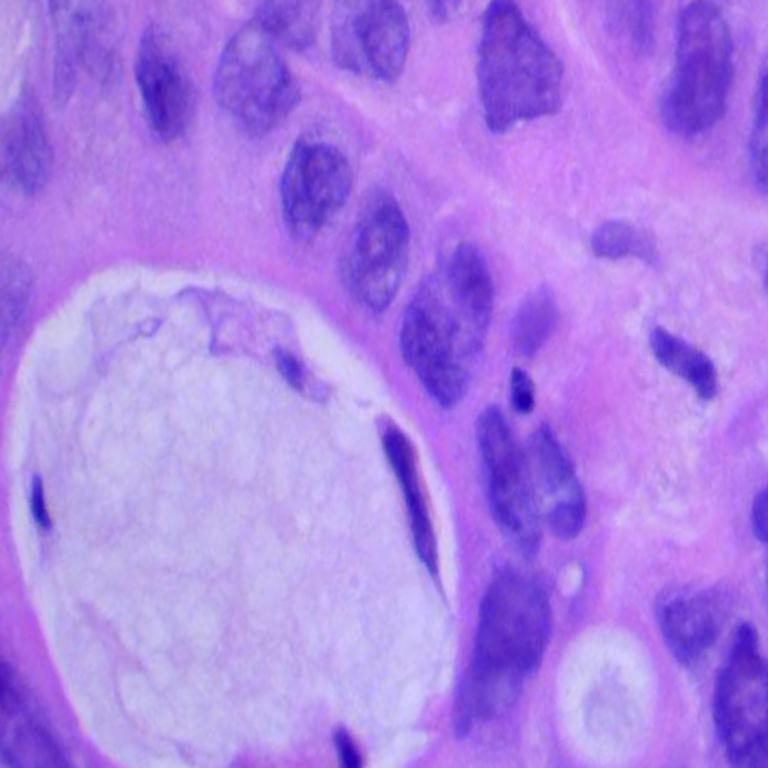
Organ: lung
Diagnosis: adenocarcinomas